Question: I'm trying to accelerate this database search application with CUDA, and I'm working on running a core algorithm in parallel with CUDA.
In one test, I run the algorithm in parallel across a digital sequence of size 5000 with 500 blocks per grid and 100 threads per block and came back with a runt time of roughly 500 ms.
Then I increased the size of the digital sequence to 8192 with 128 blocks per grid and 64 threads per block and somehow came back with a result of 350 ms to run the algorithm.
This would indicate that how many blocks and threads used and how they're related does impact performance.
My question is how to decide the number of blocks/grid and threads/block?
Below I have my GPU specs from a standard device query program:

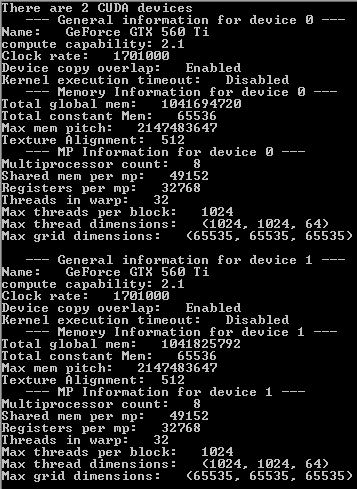
Answer: You should test it because it depends on your particular kernel. One thing you must aim to do is to make the number of threads per block a multiple of the number of threads in a warp. After that you can aim for high occupancy of each SM but that is not always synonymous with higher performance. It was been shown that sometimes lower occupancy can give better performance. Memory bound kernels usually benefit more from higher occupancy to hide memory latency. Compute bound kernels not so much. Testing the various configurations is your best bet.